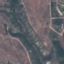
Land use / land cover class: HerbaceousVegetation